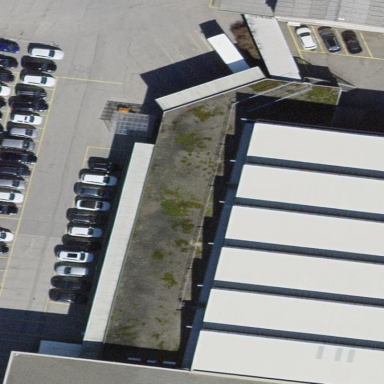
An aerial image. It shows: Commercial building.